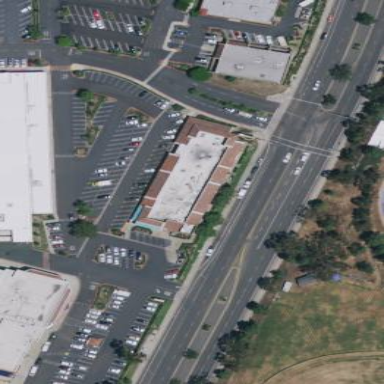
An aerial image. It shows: Commercial building.